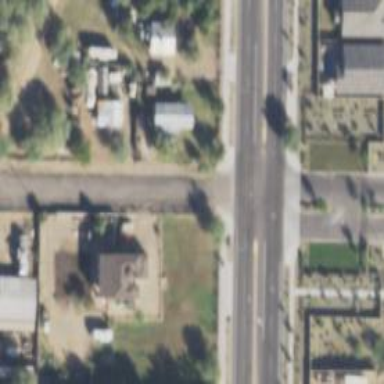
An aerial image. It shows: Unmarked road crossing.